Question: There is auction server which accepts clients and make for each socket connection a new thread to serve client. Each thread has it's protocol. Server have only one instance of Auction object. 'Auction' object holds list of 'Lot' objects. 'Auction' object is passed as argument to client thread. 'Protocol' has to have a way to put a bid and notify all client threads somehow. The 'makeBid' method exists in 'Lot' and it puts bid to list of bids. The next step is to notify all client thread form 'makeBid' method. What is the best practice to do this?

I tried to use a field (MSG) in Thread to hold a message. Thread checks if '!MSG.isEmpty()' while in 'run()'. If '!MSG.isEmpty()' then 'ClientThread' prints to socket this 'MSG'. I think there is a better solution.
---
'''
public class ClientServiceThread extends Thread {
public String PRINT_NEW_MSG = "";
while (m_bRunThread) {
if(!PRINT_NEW_MSG.isEmpty()){
out.println("PRINT_NEW_MSG: "+PRINT_NEW_MSG);
PRINT_NEW_MSG = "";
String clientCommand = in.readLine();
...
}
}
'''
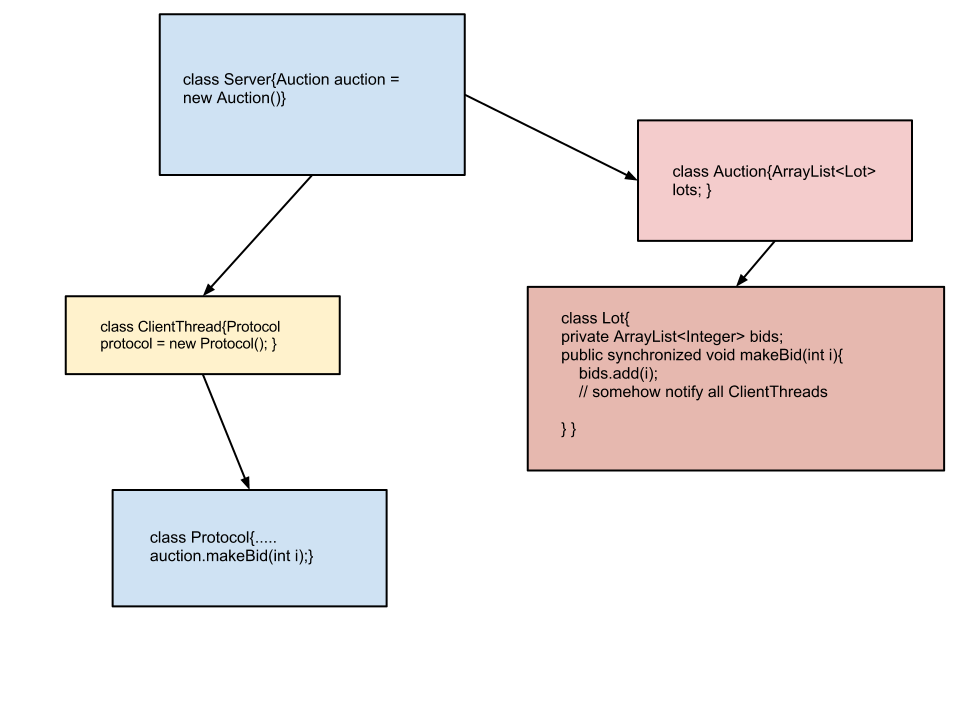
Answer: You could create a subscription design that calls a 'lotUpdated()' method whenever a client places a bid on a Lot. Each 'ClientThread' would subscribe to the 'Lots' that it wants to be notified of.
'''
public class Lot {
private List<ClientThread> clients = new ArrayList<ClientThread>();
private List<Integer> bids = new ArrayList<Integer>();
public synchronized void subscribe(ClientThread t){
clients.add(t);
}
public synchronized void unsubscribe(ClientThread t){
clients.remove(t);
}
public synchronized void makeBid(int i){
bids.add(i);
for (ClientThread client : clients){
client.lotUpdated(this);
}
}
}
public ClientThread {
public void lotUpdated(Lot lot){
//called when someone places a bid on a Lot that this client subscribed to
out.println("Lot updated");
}
}
'''